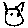
Label: cat